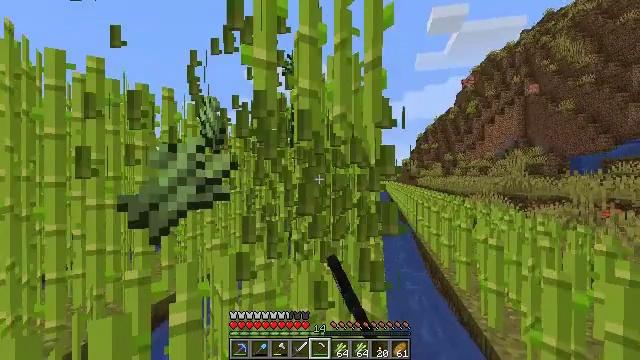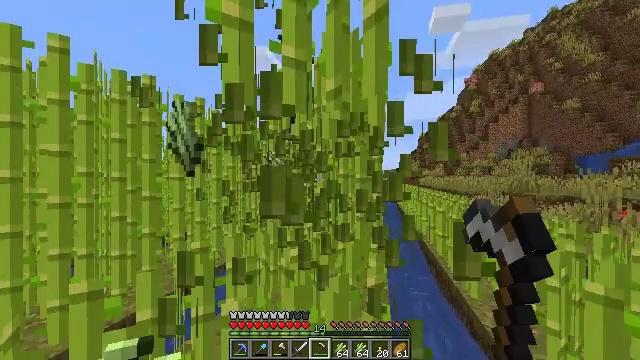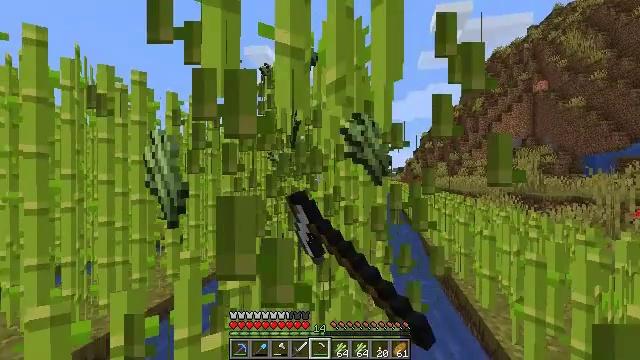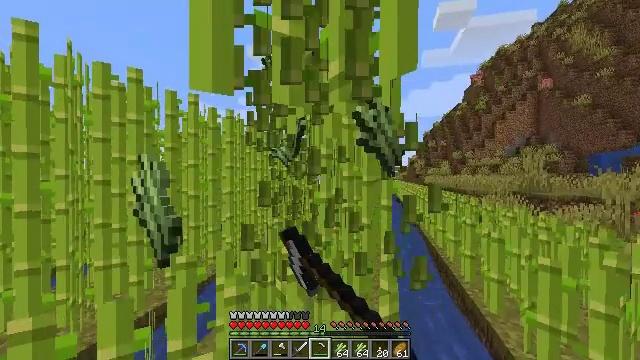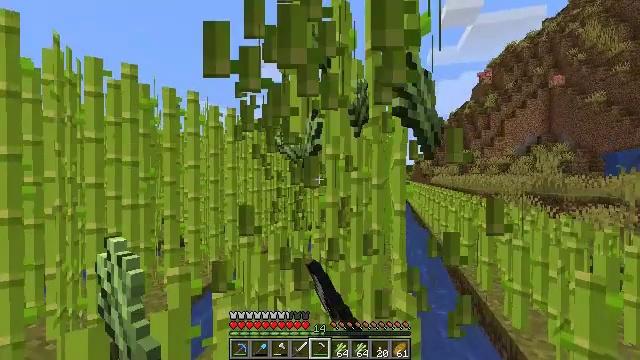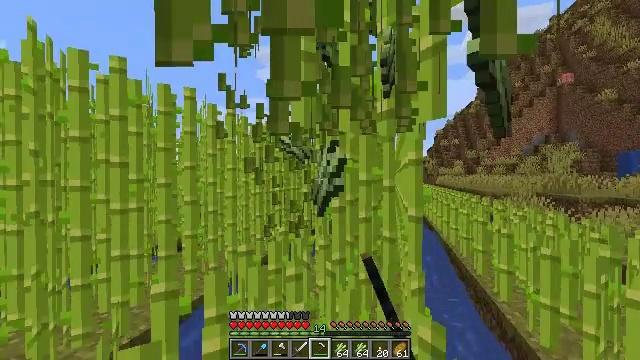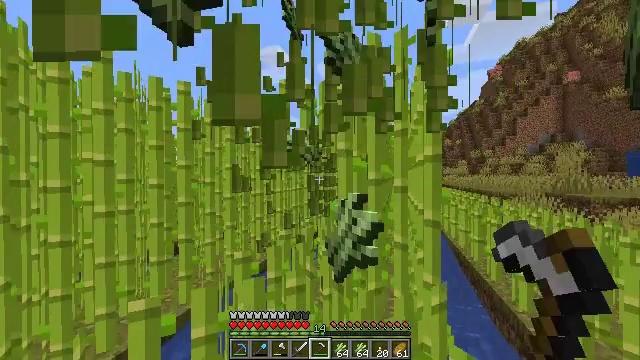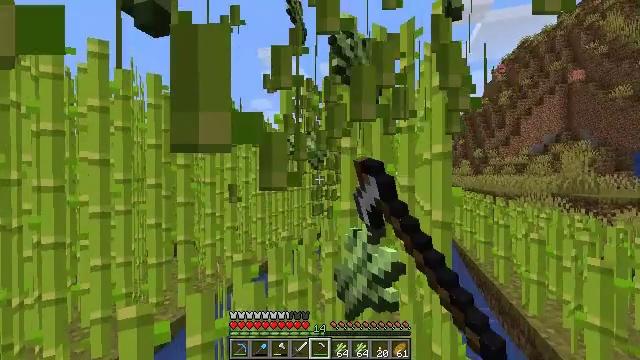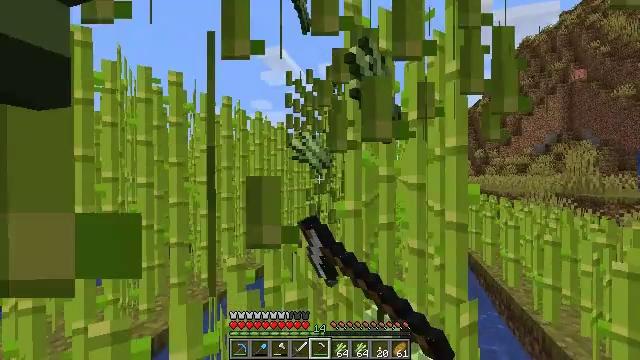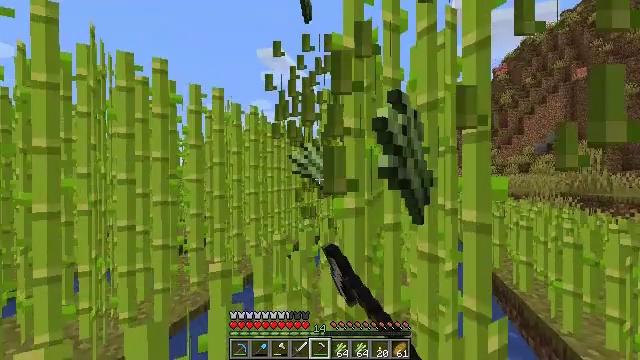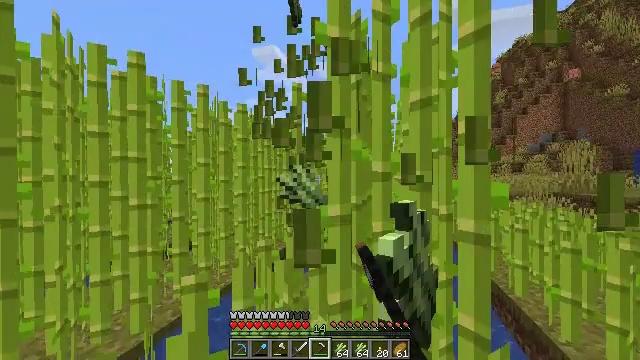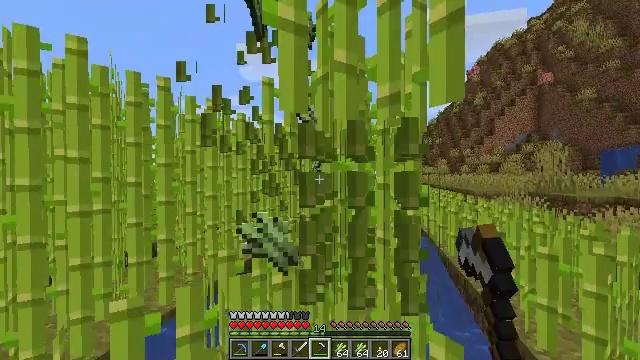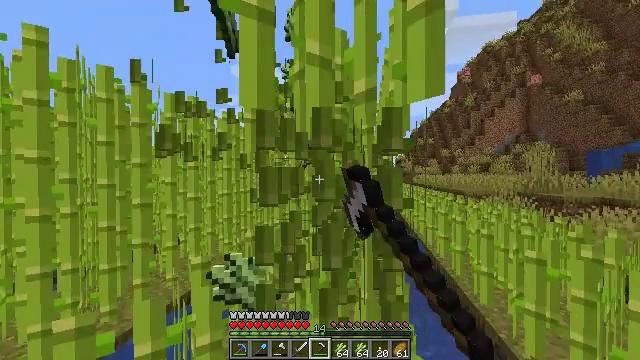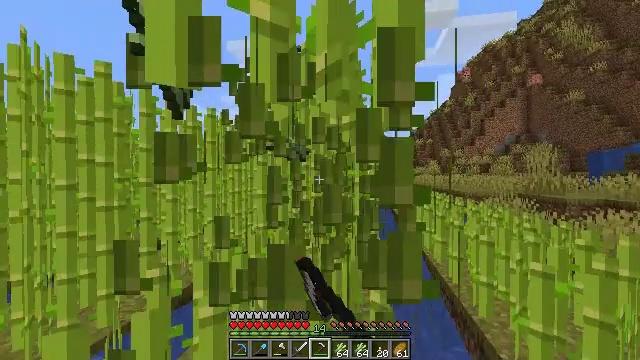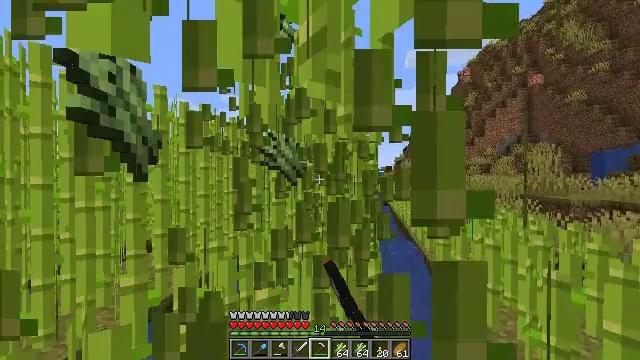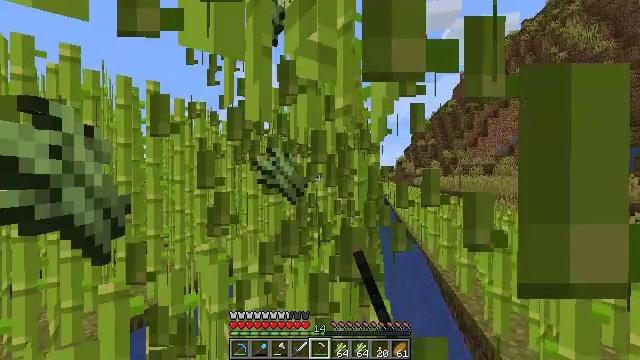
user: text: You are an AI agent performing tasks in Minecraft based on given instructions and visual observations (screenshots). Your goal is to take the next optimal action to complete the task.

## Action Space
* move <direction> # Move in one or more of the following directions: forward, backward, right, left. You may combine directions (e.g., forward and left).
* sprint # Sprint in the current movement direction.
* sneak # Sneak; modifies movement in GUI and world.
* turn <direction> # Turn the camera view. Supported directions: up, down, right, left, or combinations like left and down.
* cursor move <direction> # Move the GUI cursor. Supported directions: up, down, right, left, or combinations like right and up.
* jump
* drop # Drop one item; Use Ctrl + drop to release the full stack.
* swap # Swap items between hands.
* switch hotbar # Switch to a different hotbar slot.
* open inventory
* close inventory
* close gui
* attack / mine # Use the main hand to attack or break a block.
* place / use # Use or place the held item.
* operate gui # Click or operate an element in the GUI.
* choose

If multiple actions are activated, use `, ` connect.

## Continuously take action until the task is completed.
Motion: motion action
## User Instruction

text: Cut down the sugar cane stalks.
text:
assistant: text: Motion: move forward, attack / mine
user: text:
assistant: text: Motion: move forward, attack / mine
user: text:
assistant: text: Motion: move forward, attack / mine
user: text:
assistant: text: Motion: move forward, turn left, attack / mine
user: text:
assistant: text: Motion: move forward, attack / mine
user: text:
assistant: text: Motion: move forward, attack / mine
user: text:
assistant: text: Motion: move forward, attack / mine
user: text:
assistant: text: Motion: move forward, attack / mine
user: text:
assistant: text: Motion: move forward and move right, attack / mine
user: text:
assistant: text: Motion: move forward and move right, turn right, attack / mine
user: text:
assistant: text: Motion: move forward and move right, turn right, attack / mine
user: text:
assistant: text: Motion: move forward and move right, turn right, attack / mine
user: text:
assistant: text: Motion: move forward, attack / mine
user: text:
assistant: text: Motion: move forward, attack / mine
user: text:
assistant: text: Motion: move forward, attack / mine
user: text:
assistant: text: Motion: move forward, attack / mine
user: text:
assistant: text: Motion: move forward, turn left, attack / mine
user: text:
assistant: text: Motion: move forward, turn left, attack / mine
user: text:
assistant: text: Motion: move forward, attack / mine
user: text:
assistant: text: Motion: move forward and move right, attack / mine
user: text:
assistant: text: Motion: move forward and move right, attack / mine
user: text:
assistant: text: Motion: move forward and move right, attack / mine
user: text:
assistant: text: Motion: move forward and move right, attack / mine
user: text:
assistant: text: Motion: move forward, turn right, attack / mine
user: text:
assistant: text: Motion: move forward, turn right, attack / mine
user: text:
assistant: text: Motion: move forward, attack / mine
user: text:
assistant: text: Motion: move forward, attack / mine
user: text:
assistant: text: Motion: move forward, attack / mine
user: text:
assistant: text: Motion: move forward, attack / mine
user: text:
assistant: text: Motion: move forward, attack / mine